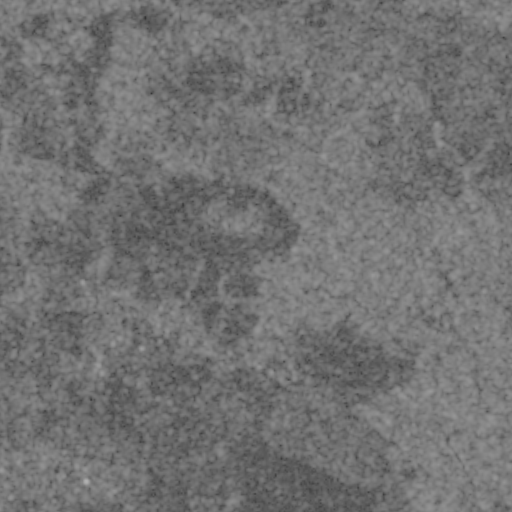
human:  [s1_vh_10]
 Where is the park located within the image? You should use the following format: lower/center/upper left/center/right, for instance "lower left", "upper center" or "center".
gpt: The park is located in the center left of the image.
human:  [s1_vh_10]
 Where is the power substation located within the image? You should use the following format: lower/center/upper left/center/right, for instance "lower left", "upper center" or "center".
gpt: The power substation is located in the center of the image.
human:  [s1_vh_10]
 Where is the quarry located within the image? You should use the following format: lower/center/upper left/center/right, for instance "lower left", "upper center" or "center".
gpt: The quarry is located in the lower right of the image.
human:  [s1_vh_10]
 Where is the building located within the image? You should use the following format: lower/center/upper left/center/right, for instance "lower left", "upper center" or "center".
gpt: There is no building in the image.

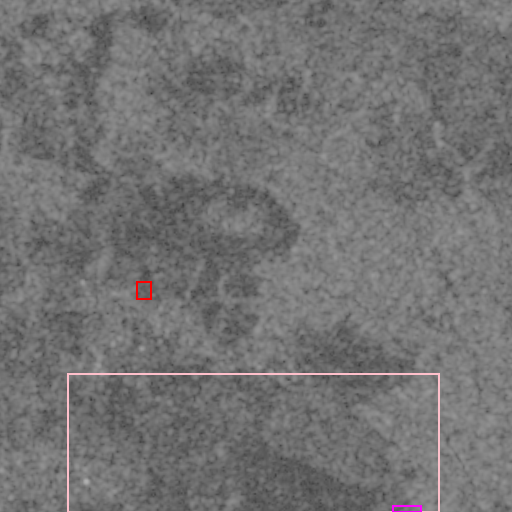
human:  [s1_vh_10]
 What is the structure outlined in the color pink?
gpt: The structure outlined in pink is a crop field.
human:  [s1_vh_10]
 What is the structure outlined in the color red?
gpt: The structure outlined in red is a park.
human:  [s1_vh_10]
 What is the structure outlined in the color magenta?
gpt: The structure outlined in magenta is a quarry.
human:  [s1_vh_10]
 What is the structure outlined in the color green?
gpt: There is no green outline.